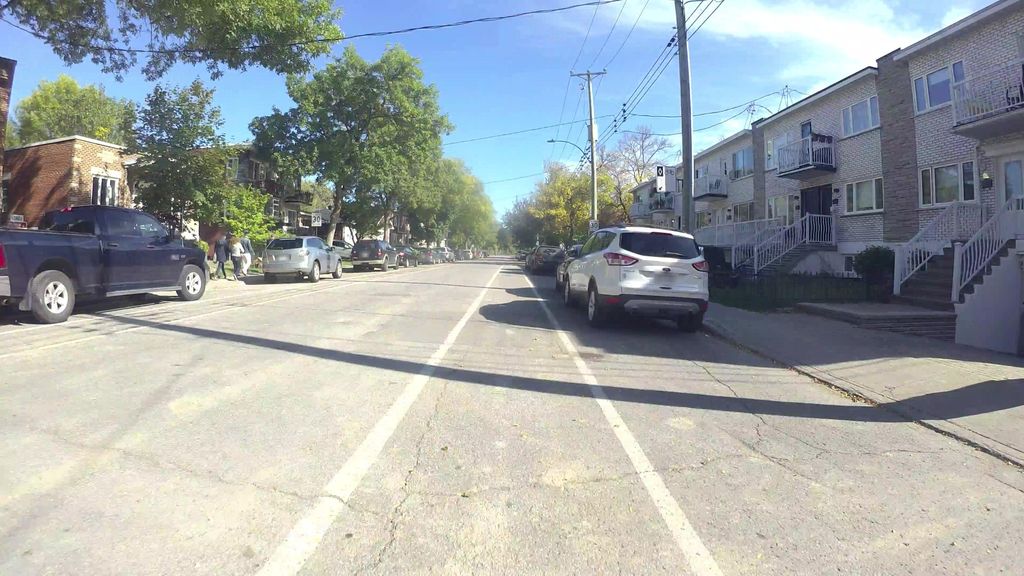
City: montreal